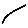
Label: line